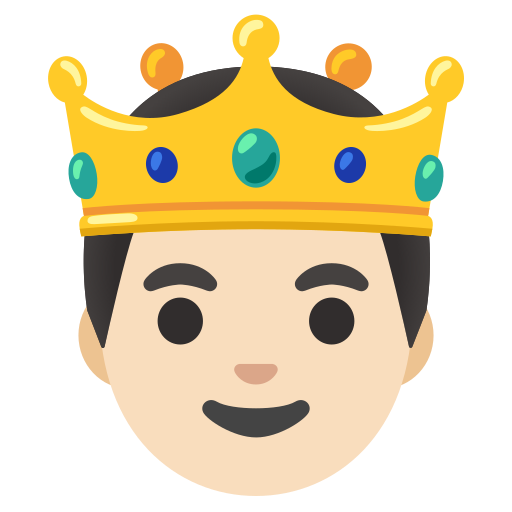
Emoji: 🤴🏻